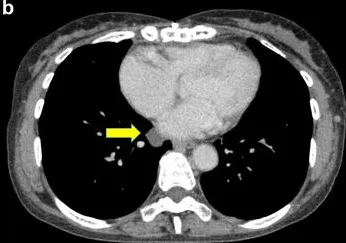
Computed tomography (CT) findings. B; A pleural dissemination of thymoma at the second relapse.
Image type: radiology (ct)